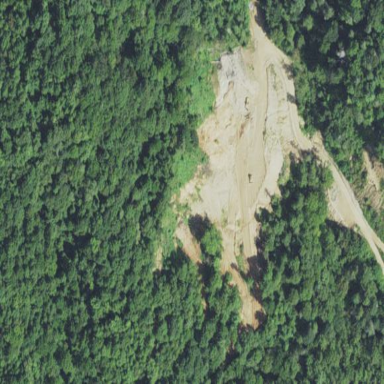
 likely man-made clearing in the landscape."